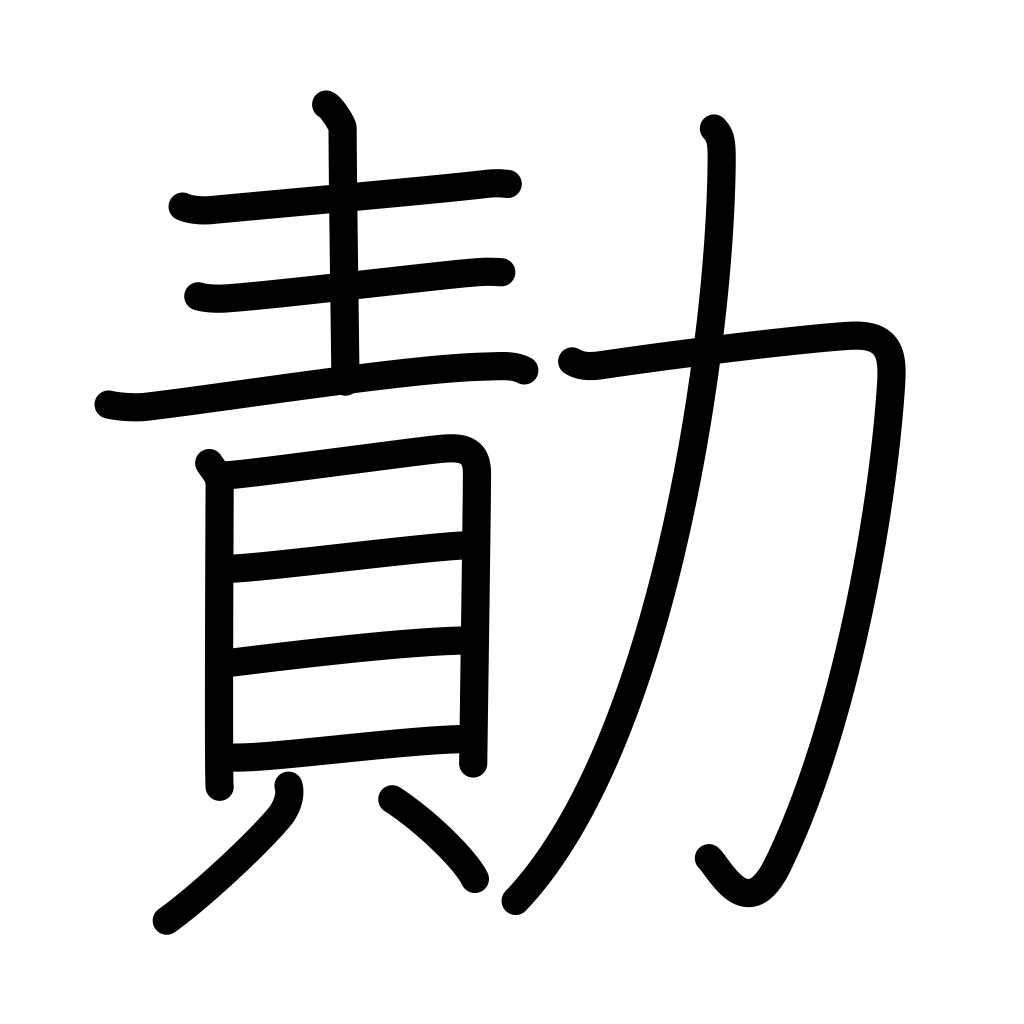
Meaning: merit, achievement